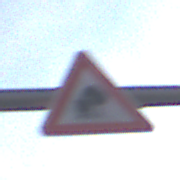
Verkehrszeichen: UnzureichendesLichtraumprofil
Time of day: MorningAfternoon
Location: Outdoor (Special)
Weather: PartlyCloudy
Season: NotSpecified
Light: Natural